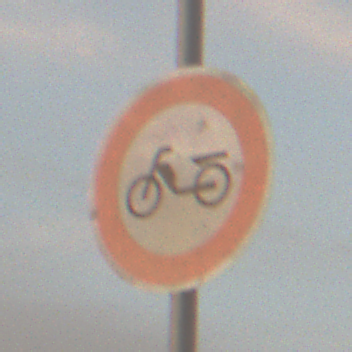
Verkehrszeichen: VerbotMofas
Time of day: SunriseSunset
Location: Outdoor (Nature)
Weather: PartlyCloudy
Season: NotSpecified
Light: Natural